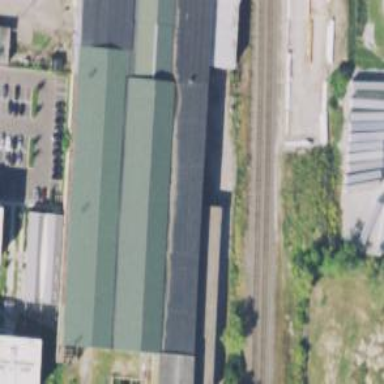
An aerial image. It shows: Rail spur service.